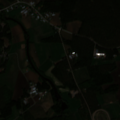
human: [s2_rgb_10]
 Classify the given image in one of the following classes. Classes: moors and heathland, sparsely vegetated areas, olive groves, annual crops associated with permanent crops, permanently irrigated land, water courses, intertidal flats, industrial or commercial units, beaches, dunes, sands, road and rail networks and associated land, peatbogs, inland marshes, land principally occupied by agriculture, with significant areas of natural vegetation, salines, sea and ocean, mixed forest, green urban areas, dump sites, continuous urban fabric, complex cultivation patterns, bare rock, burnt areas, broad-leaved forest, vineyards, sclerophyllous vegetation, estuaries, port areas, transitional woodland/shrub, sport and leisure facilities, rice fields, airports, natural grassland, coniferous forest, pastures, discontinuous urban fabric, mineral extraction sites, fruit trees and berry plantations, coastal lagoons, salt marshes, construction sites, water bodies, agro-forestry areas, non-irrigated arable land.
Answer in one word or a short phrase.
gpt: discontinuous urban fabric, non-irrigated arable land, land principally occupied by agriculture, with significant areas of natural vegetation, coniferous forest, mixed forest